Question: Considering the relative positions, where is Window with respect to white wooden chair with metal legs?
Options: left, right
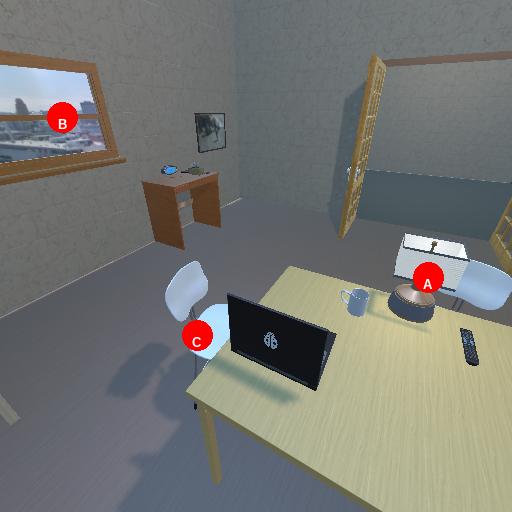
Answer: left